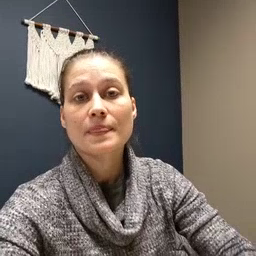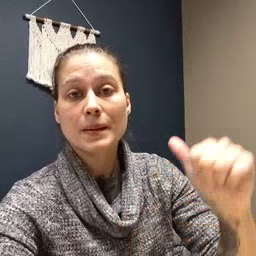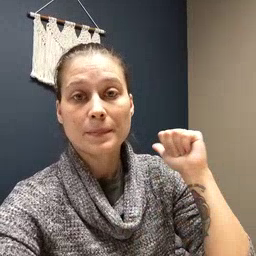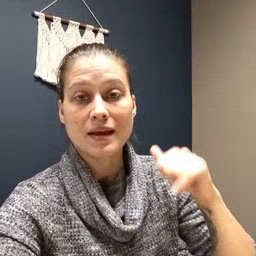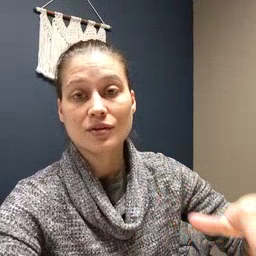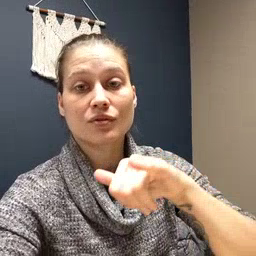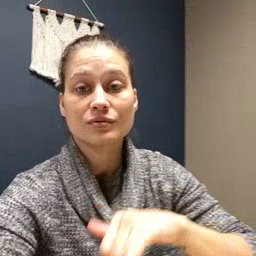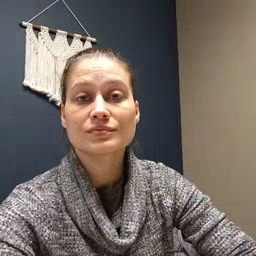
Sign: backyard